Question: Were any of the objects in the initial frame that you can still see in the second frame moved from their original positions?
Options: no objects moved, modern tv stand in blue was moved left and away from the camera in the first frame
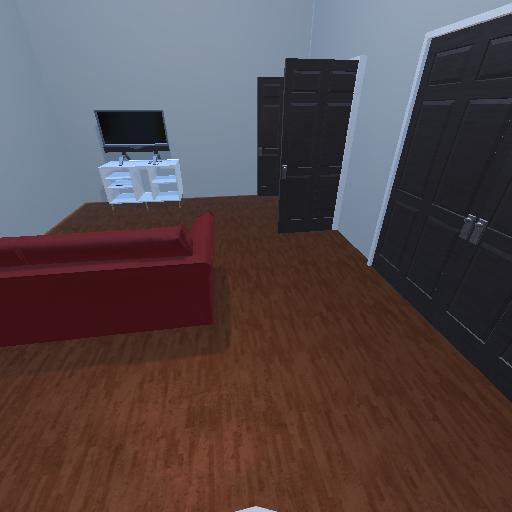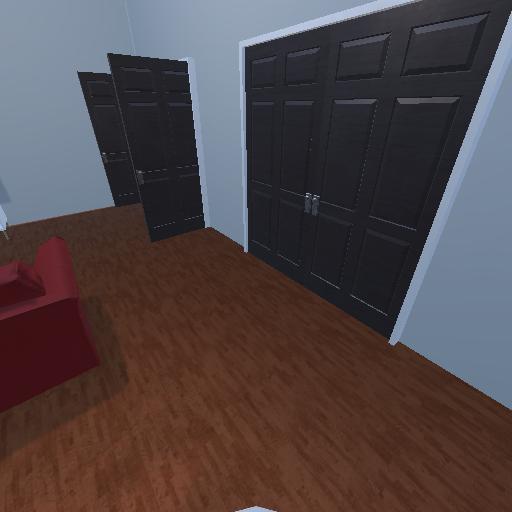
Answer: no objects moved